Question:
In the image, the More Options are clearly cuut off from windows. There is no scrolling bar for me to access those options. I tried to change the resolutions. This picture is taken in Seamless mode, and in Scale mode, "more options" is not displayed. If anyone can tell me how to set this/tweak it, that would be very helpful.
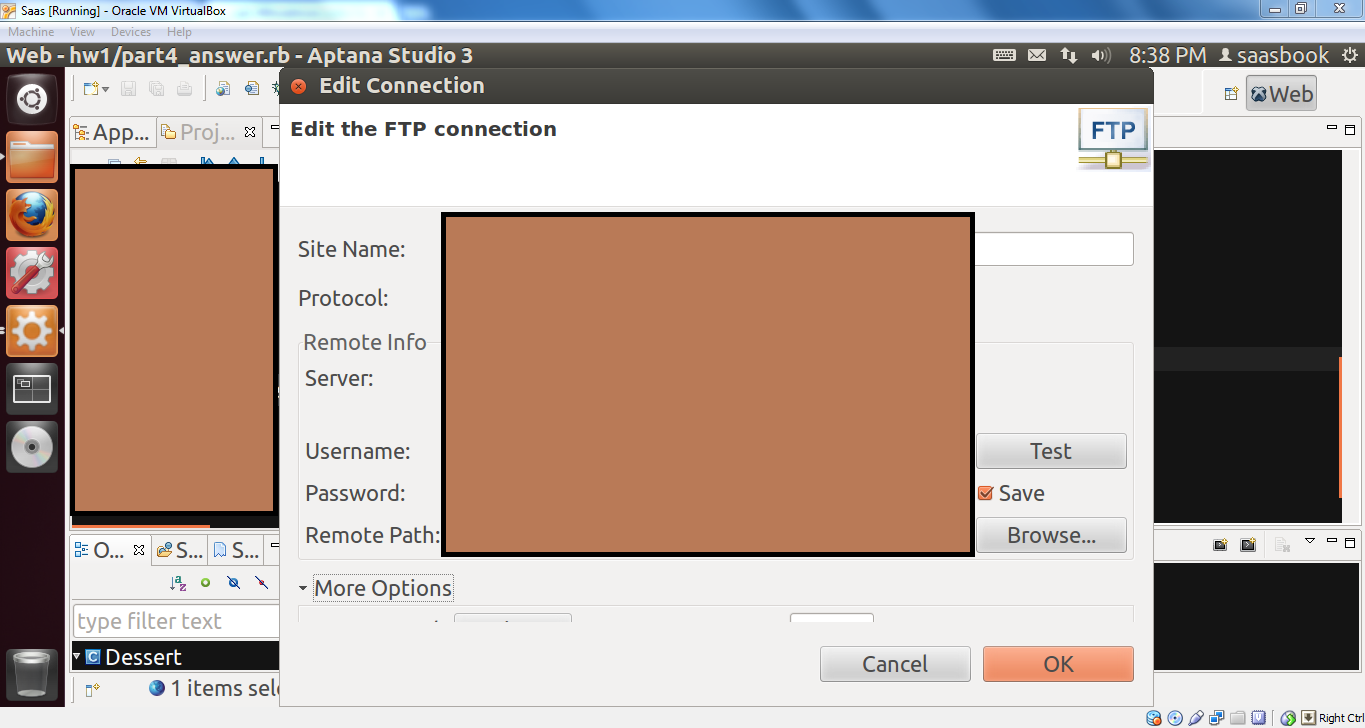
Answer: Lower the screen resolution in your Virtual Machine to less than or equal to your resolution in your Physical PC.